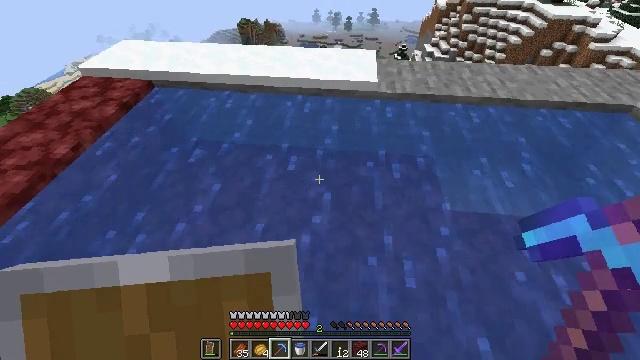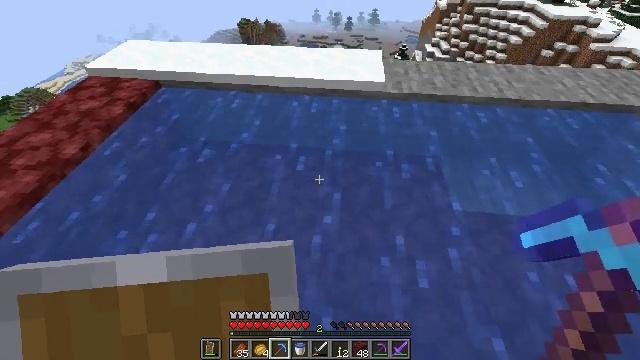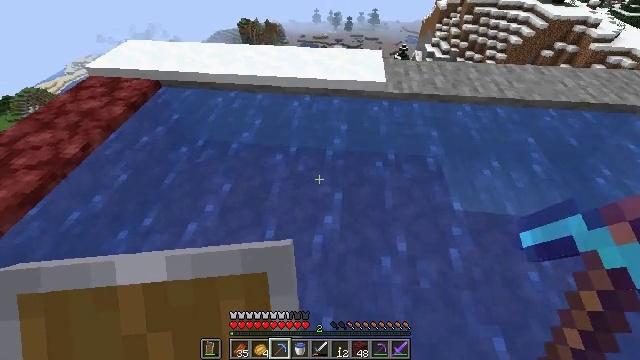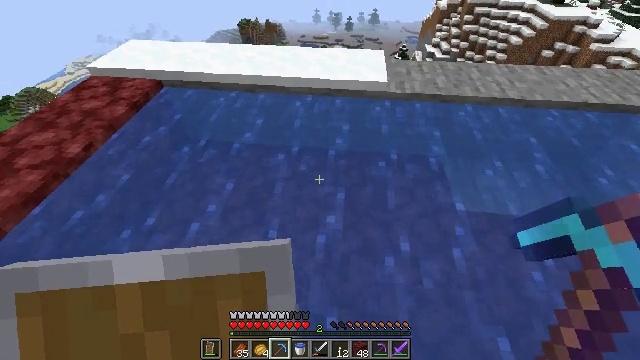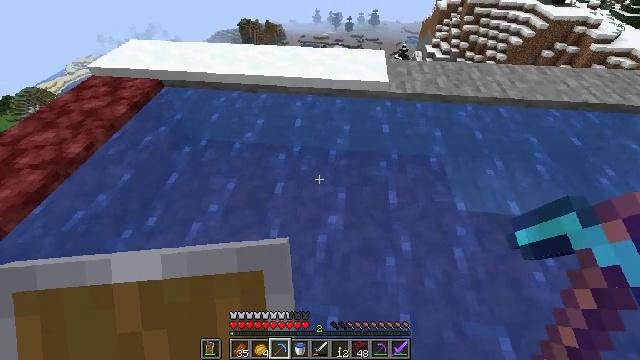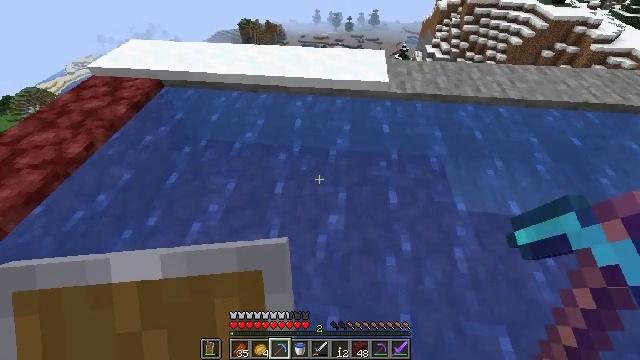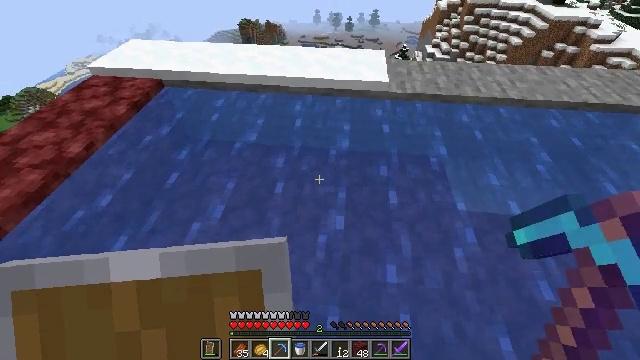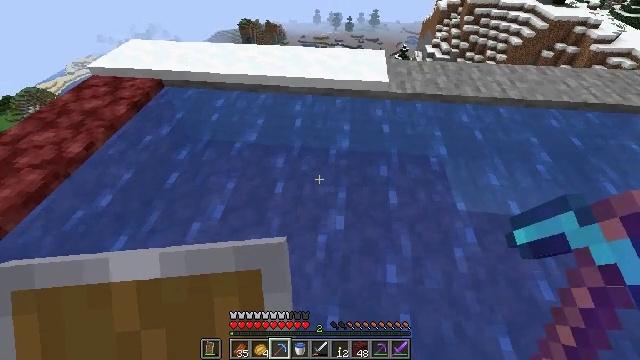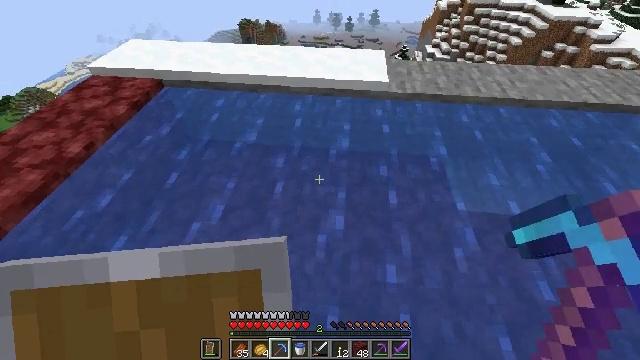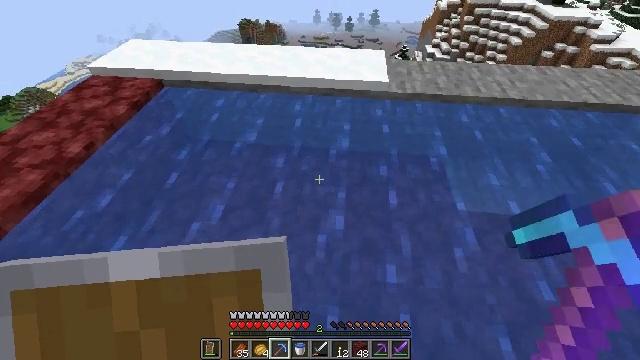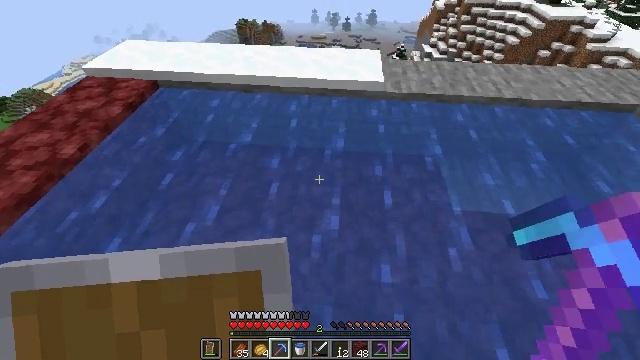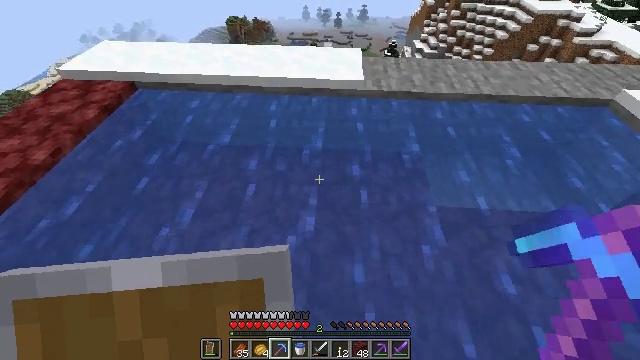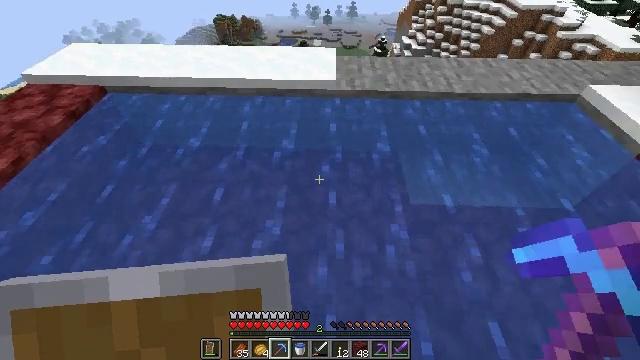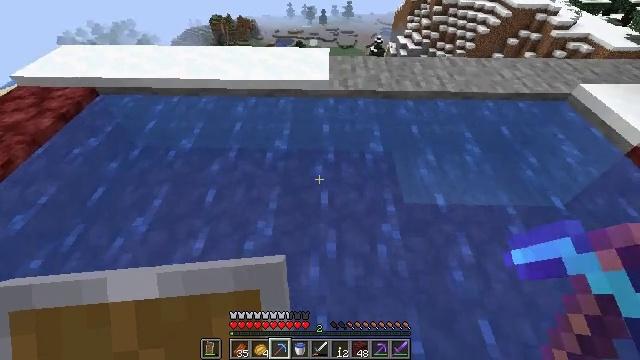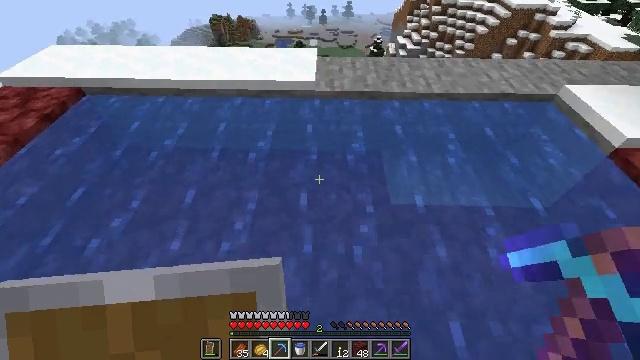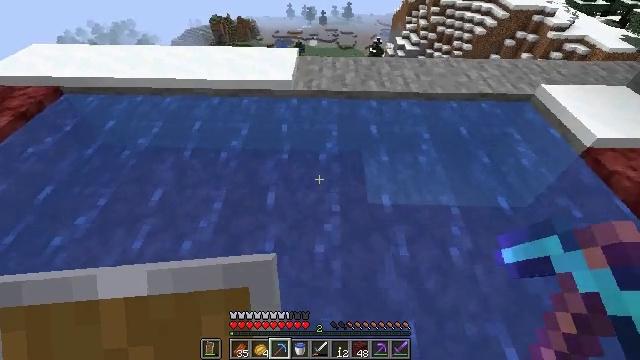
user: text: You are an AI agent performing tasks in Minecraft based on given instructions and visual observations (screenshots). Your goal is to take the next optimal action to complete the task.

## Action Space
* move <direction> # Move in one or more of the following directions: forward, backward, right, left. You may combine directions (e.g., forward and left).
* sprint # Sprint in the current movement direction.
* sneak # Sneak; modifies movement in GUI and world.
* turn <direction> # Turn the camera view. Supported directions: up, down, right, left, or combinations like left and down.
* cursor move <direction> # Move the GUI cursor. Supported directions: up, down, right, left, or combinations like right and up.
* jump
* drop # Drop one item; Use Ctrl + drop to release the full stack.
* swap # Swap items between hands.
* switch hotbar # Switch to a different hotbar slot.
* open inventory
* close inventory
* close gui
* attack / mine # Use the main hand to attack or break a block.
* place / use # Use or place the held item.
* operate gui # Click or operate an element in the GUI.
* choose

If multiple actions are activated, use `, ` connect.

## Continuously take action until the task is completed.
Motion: motion action
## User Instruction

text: Break the ice to collect it.
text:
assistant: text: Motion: no_op
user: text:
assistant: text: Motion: no_op
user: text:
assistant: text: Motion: no_op
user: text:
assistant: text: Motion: no_op
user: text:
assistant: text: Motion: no_op
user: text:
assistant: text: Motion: no_op
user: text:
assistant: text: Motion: no_op
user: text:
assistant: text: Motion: no_op
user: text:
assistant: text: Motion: no_op
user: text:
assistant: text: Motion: move right
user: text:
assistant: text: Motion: move right, turn right
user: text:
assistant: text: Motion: move right, turn right
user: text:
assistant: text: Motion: move right
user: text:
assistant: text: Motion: move right
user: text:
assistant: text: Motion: move right
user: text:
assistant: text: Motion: move right
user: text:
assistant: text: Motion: move right
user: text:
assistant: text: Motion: move right
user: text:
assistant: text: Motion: move right
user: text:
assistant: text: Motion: move right
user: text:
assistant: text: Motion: move right
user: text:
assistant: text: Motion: no_op
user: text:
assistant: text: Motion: no_op
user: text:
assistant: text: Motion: no_op
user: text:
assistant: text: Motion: no_op
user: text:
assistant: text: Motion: no_op
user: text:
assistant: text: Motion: no_op
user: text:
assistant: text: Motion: no_op
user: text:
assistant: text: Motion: no_op
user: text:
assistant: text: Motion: no_op